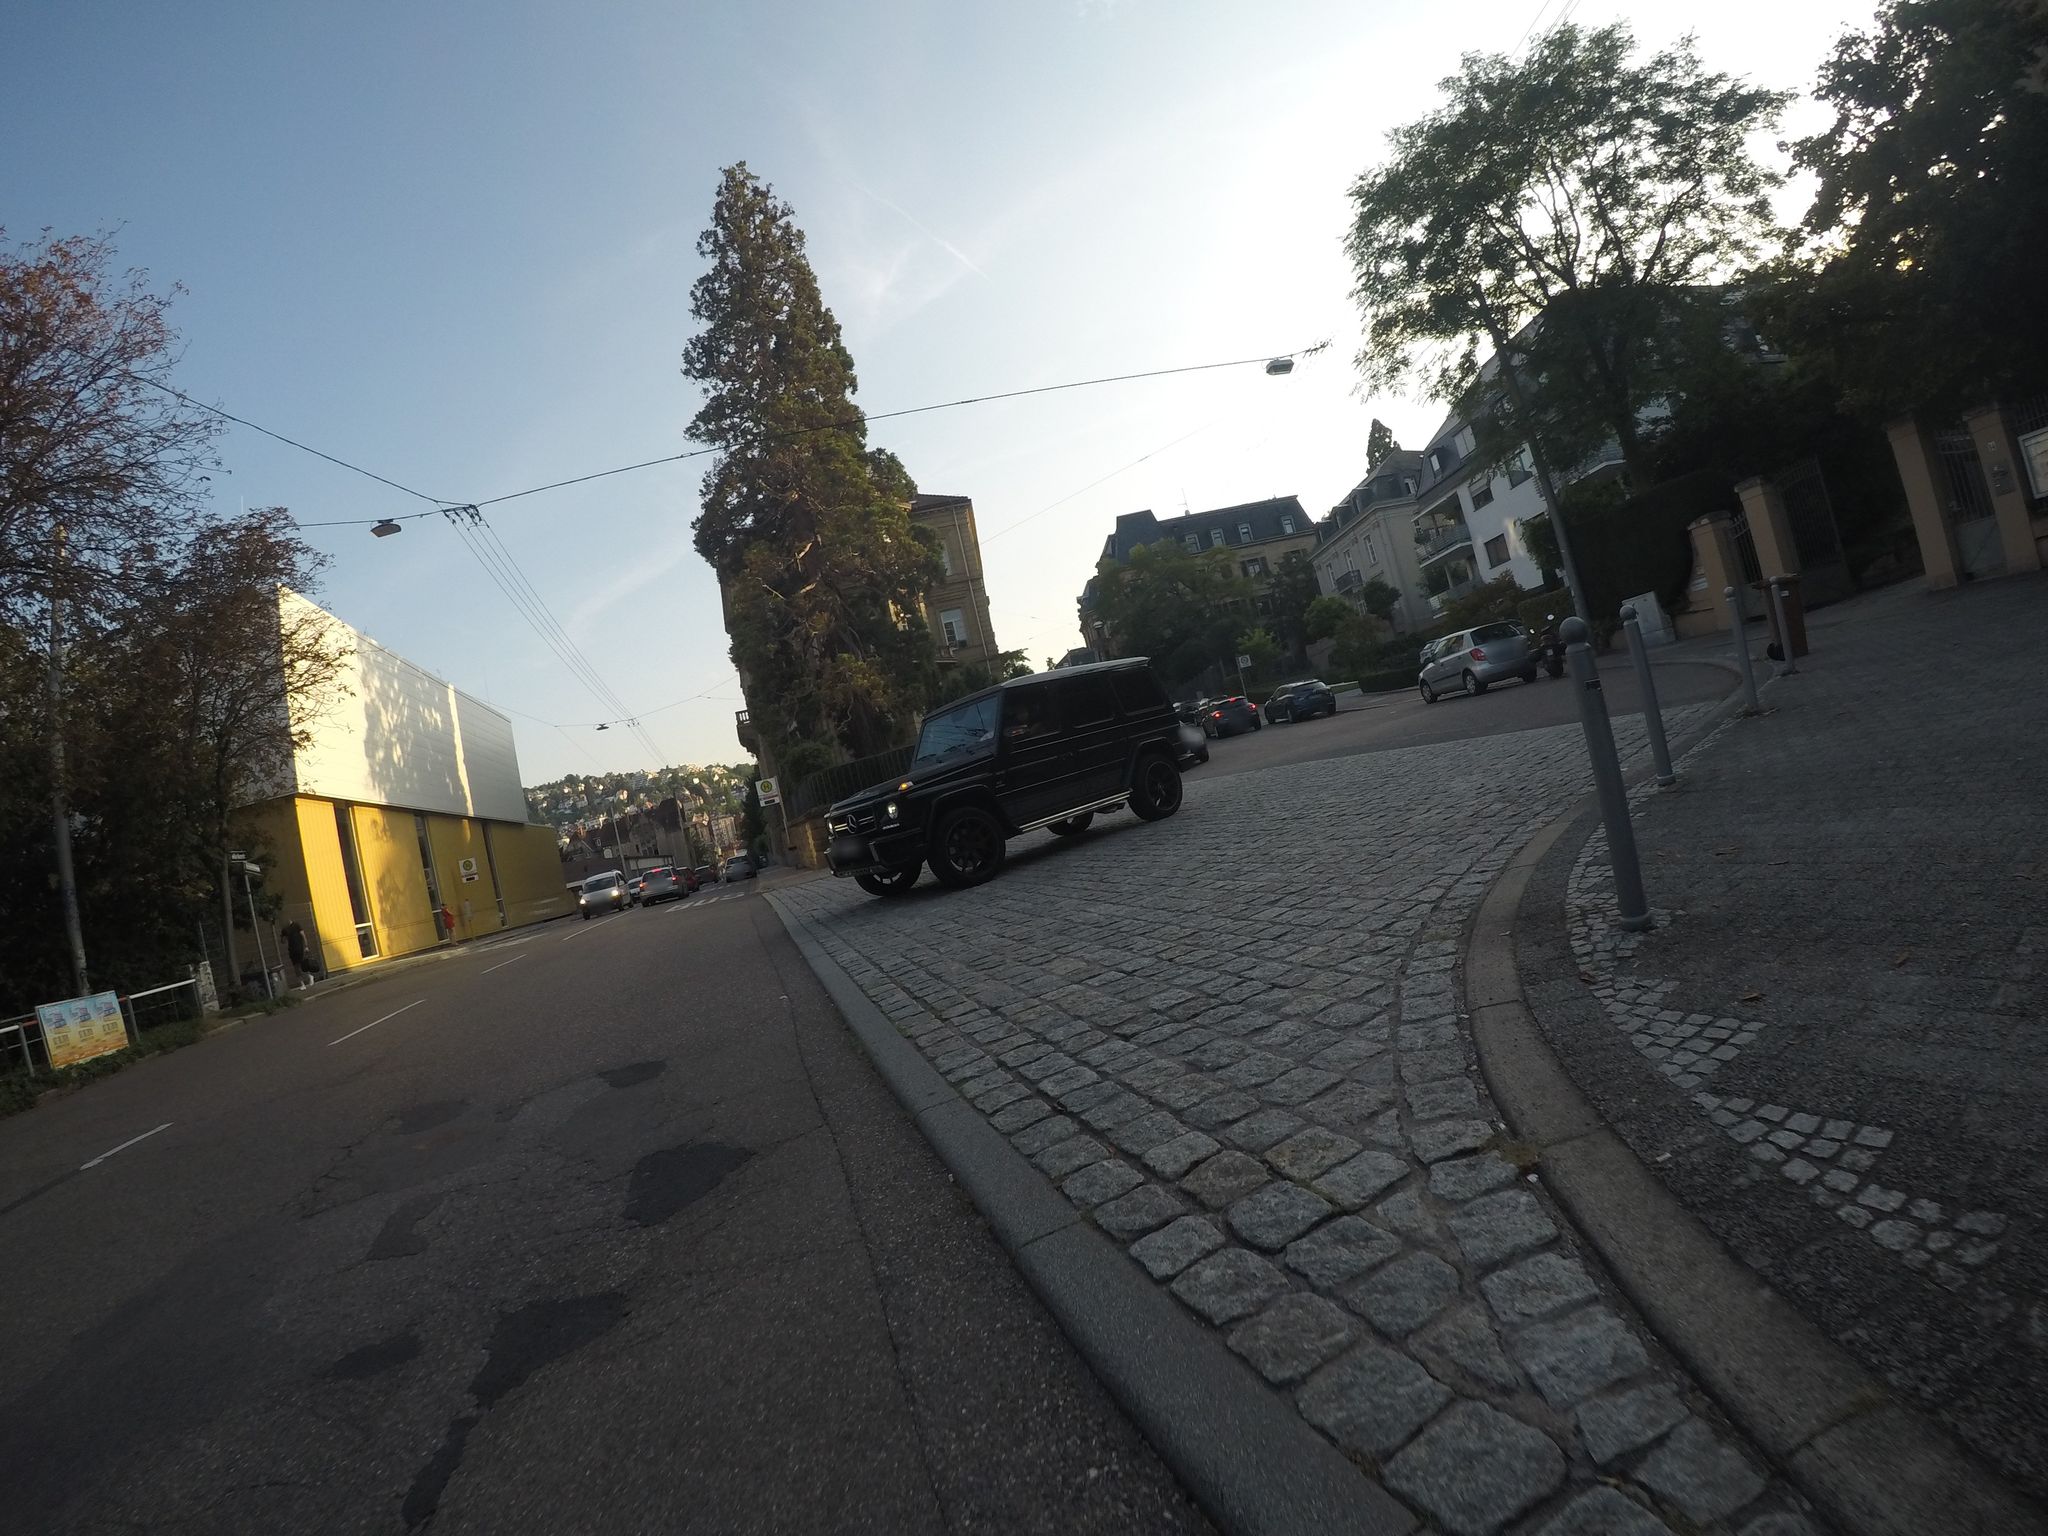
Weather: clear
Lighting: day
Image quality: good
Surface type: cycling surface
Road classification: tertiary
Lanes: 2
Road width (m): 9.8
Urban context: urban centre
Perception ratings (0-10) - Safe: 1.34, Lively: 6.97, Beautiful: 7.63, Boring: 1.35, Depressing: 4.84, Wealthy: 7.05